Interaction volume radius: 5 \u00c5
Interaction volume height: 20 \u00c5
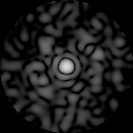
Disorder parameter: 0.8431